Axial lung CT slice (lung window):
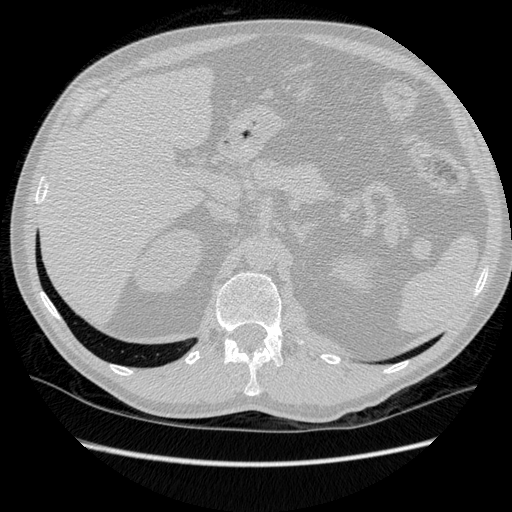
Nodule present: no